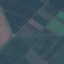
Land use / land cover: PermanentCrop